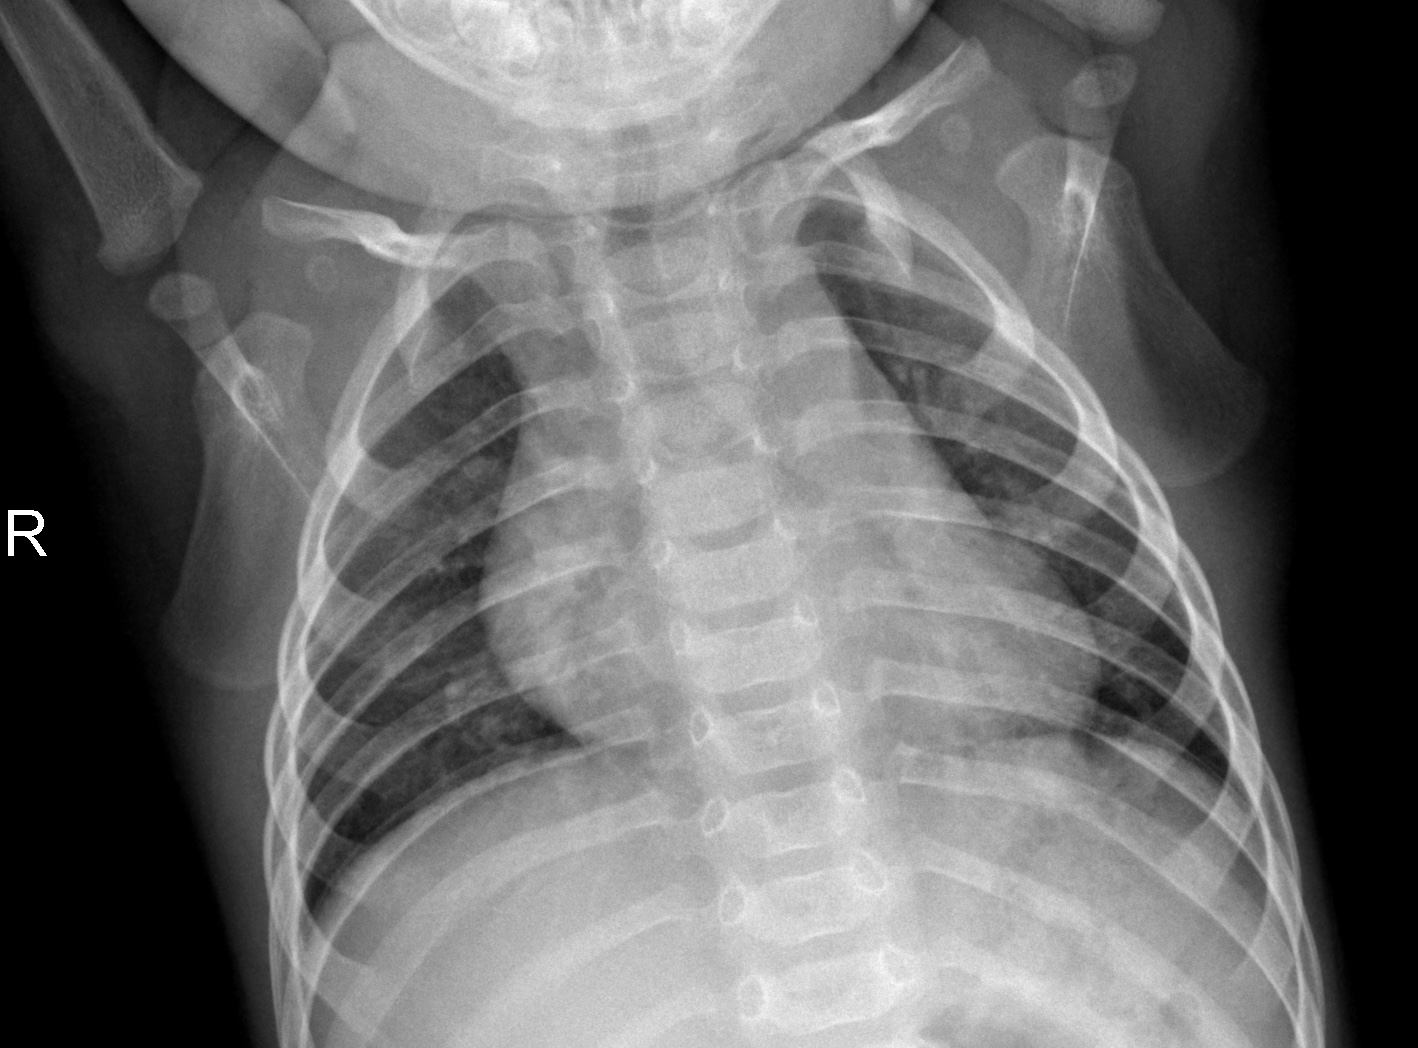
Diagnosis: NORMAL